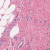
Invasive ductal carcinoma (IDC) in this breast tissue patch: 0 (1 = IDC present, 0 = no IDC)